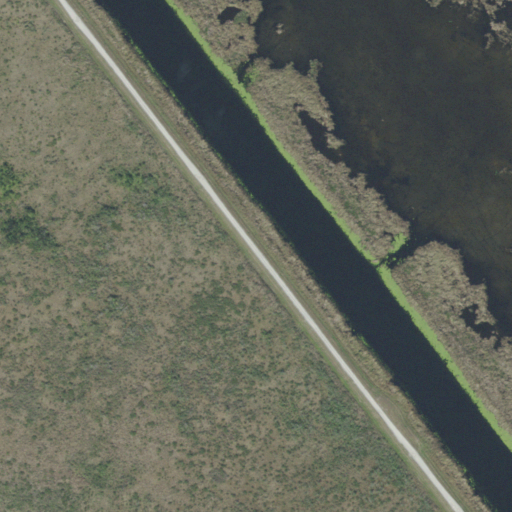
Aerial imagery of levee in Florida named Levee 39 containing woody wetlands, open water, herbaceous wetlands, open development, and low intensity development